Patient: sex M, age 78
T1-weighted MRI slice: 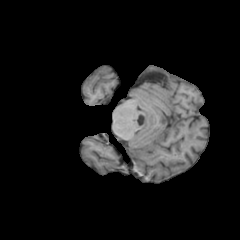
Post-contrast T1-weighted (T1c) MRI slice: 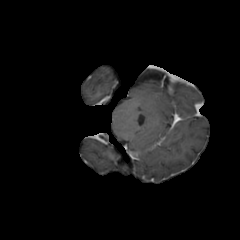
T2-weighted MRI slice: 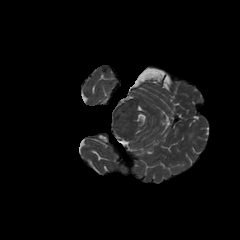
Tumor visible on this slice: no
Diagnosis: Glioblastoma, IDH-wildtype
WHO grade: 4